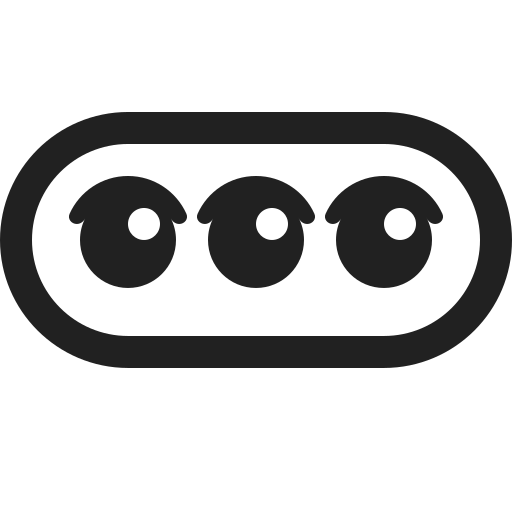
horizontal traffic light high contrast